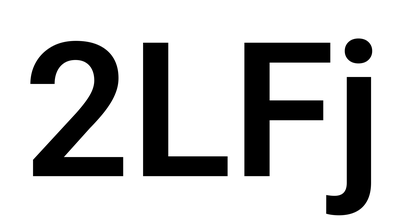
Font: Roboto_SemiBold